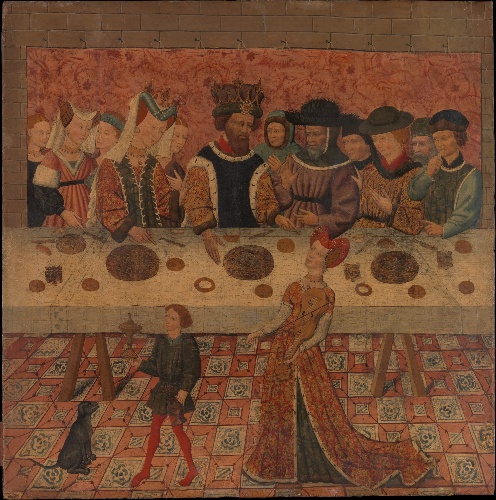
Title: Salome Dancing before Herod
Artist: Spanish (Catalan) Painter
Artist bio: mid-15th century
Object type: Painting, part of an altarpiece
Classification: Paintings
Medium: Tempera and gold on wood
Dimensions: 34 1/4 x 33 3/4 in. (87 x 85.7 cm)
Department: European Paintings
Credit line: The Friedsam Collection, Bequest of Michael Friedsam, 1931
Accession year: 1932
Repository: Metropolitan Museum of Art, New York, NY
Tags: Men|Women|Dancing|Dogs|Dining|Salome|Herod